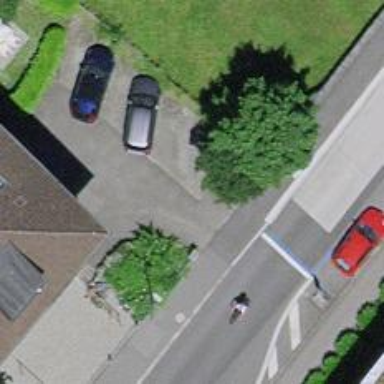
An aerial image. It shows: Post box.